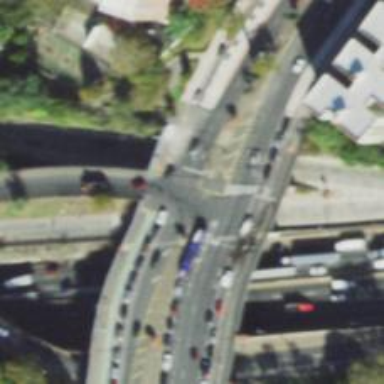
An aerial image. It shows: Secondary link road with bridge.